Field crop: maize
Growth stage: 1
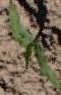
Species: maize